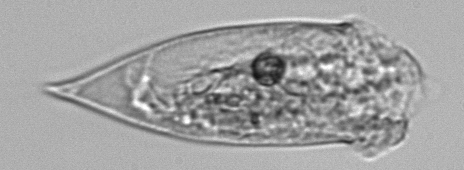
Label: Favella